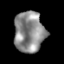
Tissue: lung
Cell type: Epithelial cells
Senescence score: 0.1499
Nuclear area (px): 1202
Mean DAPI intensity: 140.355